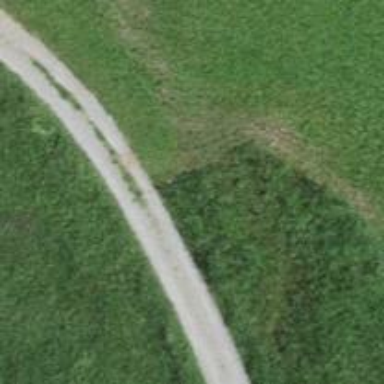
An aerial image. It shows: Well-maintained track road with grade 1 tracktype.